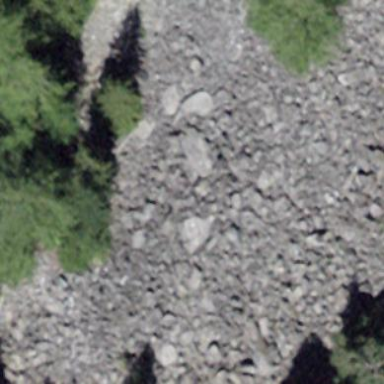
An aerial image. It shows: Natural scree.